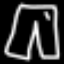
Label: pants